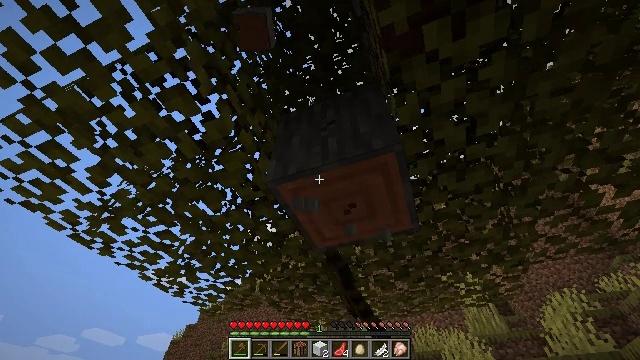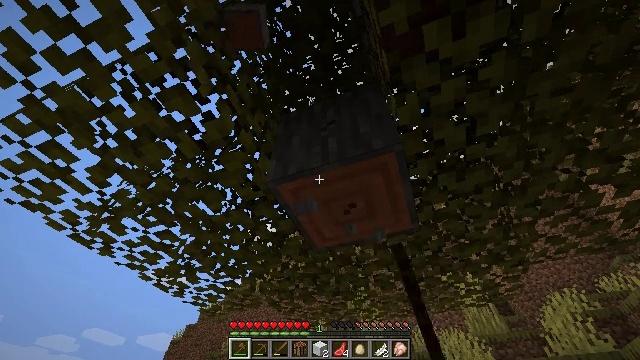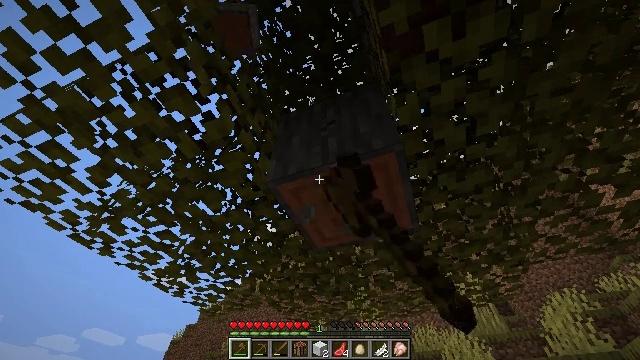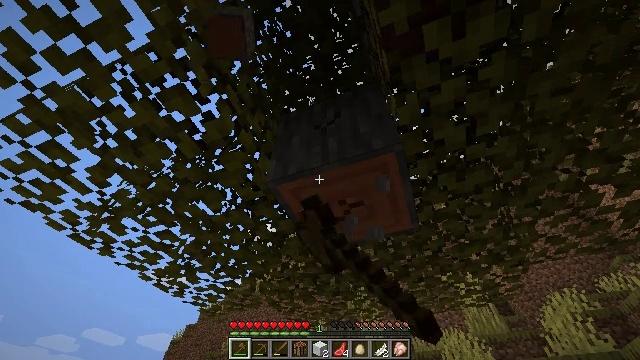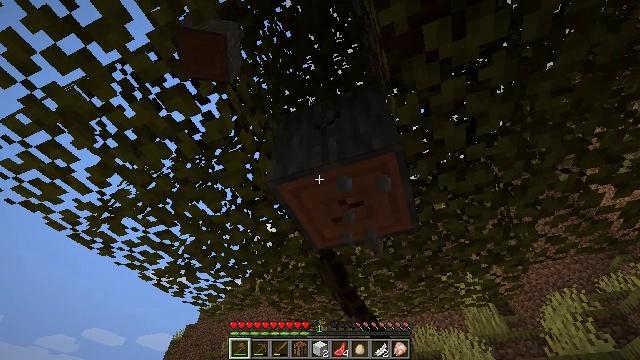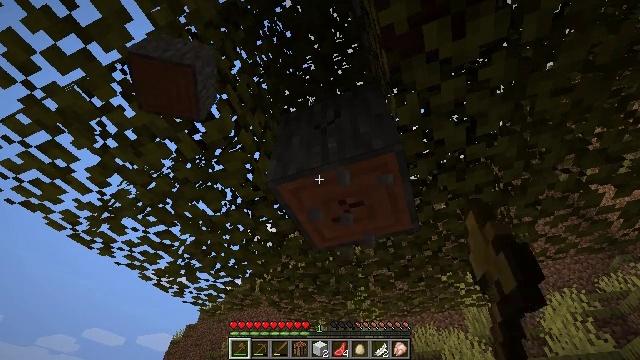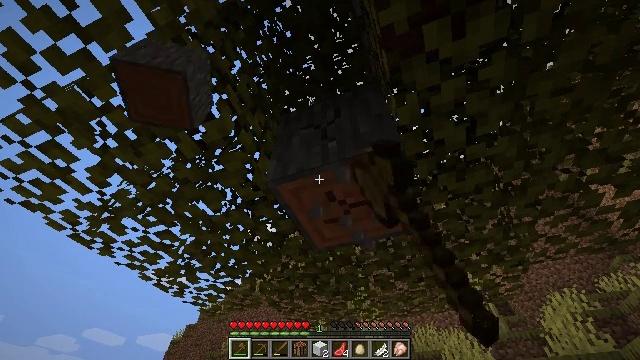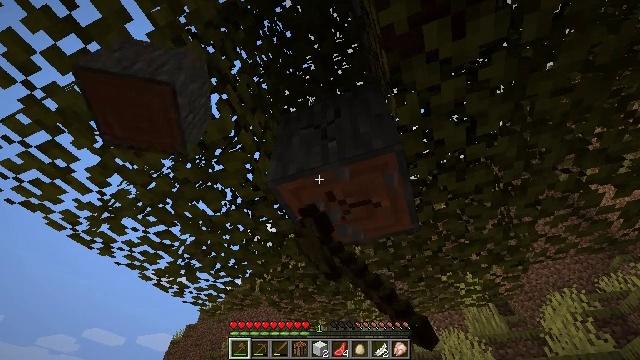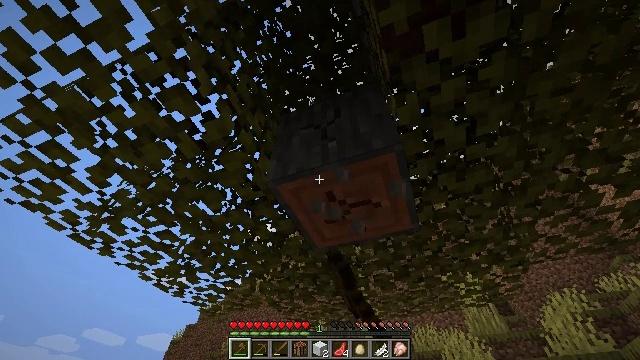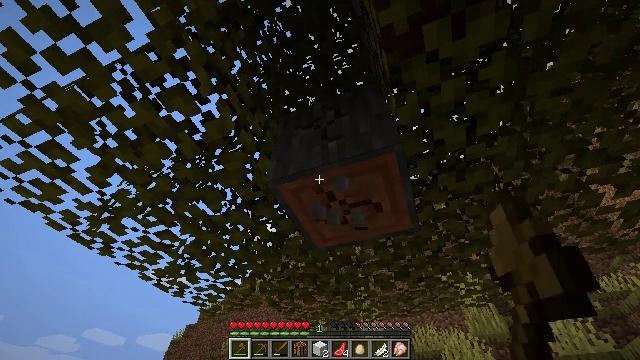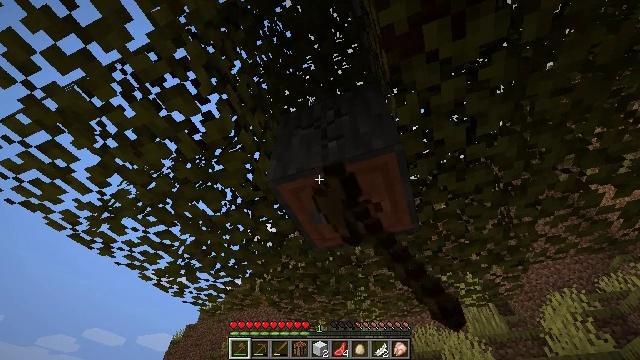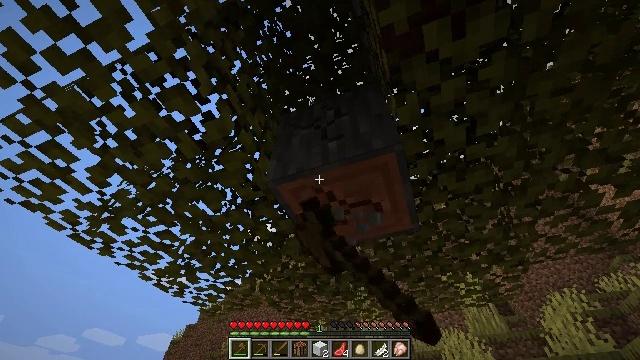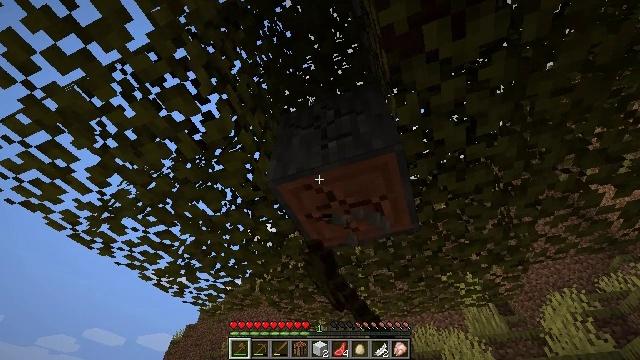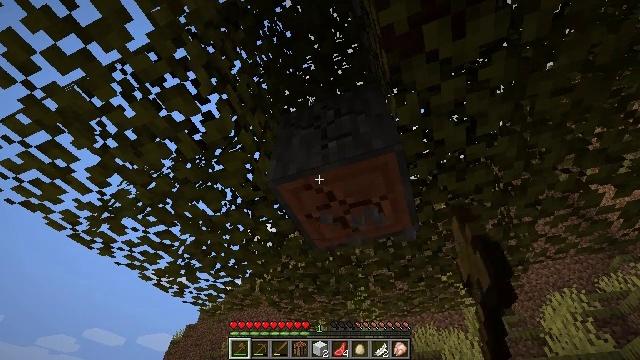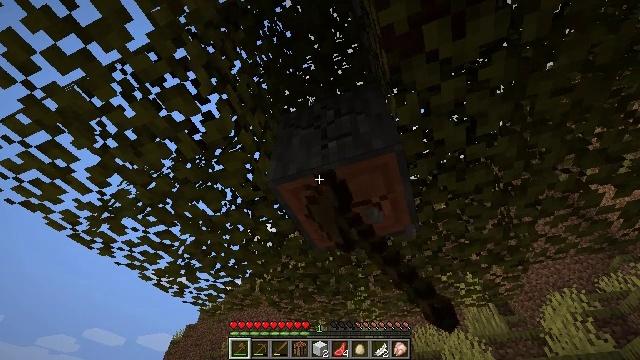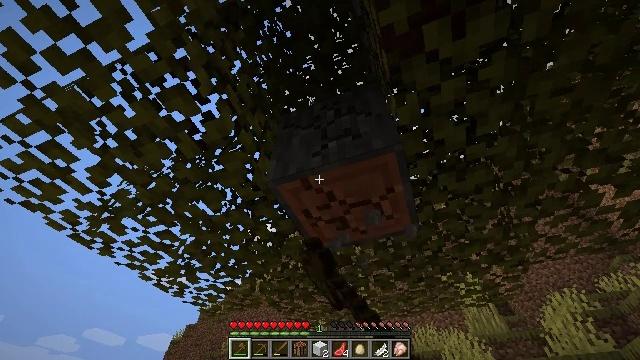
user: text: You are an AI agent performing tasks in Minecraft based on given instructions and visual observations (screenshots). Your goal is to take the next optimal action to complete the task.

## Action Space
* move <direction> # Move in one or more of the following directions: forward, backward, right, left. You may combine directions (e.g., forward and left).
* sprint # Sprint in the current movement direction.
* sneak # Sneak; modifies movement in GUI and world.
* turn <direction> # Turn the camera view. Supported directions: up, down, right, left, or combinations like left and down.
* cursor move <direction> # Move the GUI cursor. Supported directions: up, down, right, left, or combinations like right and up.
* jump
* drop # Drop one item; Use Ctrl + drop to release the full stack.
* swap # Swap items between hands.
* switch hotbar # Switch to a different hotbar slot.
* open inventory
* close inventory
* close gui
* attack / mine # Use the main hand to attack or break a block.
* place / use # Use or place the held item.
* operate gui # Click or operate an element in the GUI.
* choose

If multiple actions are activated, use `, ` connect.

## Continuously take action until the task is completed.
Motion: motion action
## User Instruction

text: Collect acacia logs by breaking the tree.
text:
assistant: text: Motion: attack / mine
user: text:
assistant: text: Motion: attack / mine
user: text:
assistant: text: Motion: attack / mine
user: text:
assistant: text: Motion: attack / mine
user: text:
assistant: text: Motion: attack / mine
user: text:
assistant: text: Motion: attack / mine
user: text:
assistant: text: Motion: attack / mine
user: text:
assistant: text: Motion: attack / mine
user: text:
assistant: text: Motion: attack / mine
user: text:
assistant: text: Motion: attack / mine
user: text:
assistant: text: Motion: attack / mine
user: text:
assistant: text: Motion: attack / mine
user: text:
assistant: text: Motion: attack / mine
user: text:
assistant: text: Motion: attack / mine
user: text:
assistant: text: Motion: attack / mine
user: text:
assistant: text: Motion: attack / mine
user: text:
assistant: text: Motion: attack / mine
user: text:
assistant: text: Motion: attack / mine
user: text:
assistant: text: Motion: attack / mine
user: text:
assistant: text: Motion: attack / mine
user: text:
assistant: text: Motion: attack / mine
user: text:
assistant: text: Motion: attack / mine
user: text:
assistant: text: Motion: attack / mine
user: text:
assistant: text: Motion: attack / mine
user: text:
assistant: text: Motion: attack / mine
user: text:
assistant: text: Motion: attack / mine
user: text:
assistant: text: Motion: attack / mine
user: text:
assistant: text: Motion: attack / mine
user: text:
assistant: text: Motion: attack / mine
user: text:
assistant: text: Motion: attack / mine